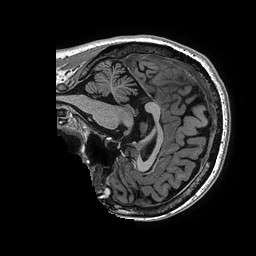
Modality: T1w
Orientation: sagittal
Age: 43
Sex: female
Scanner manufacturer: ge
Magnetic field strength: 3 T
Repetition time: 0.006952 s
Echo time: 0.00292 s